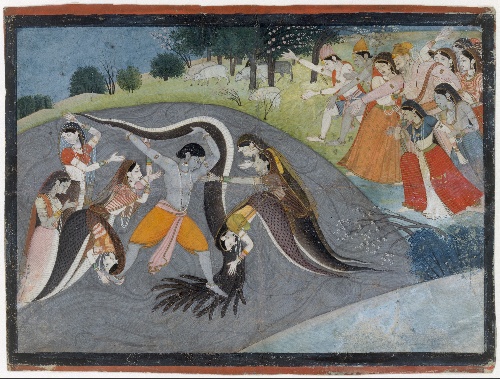
Artist: First generation after Manaku and Nainsukh
Date: ca. 1785
Object type: Folio
Classification: Paintings
Medium: Opaque watercolor and ink on paper
Culture: Northern India, Garwhal, Himachal Pradesh
Dimensions: 8 x 10 1/2 in. (20.3 x 26.7 cm)
Department: Asian Art
Credit line: Rogers Fund, 1927
Accession year: 1927
Repository: Metropolitan Museum of Art, New York, NY
Tags: Men|Women|Snakes|Krishna|Demons